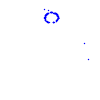
Particle: proton